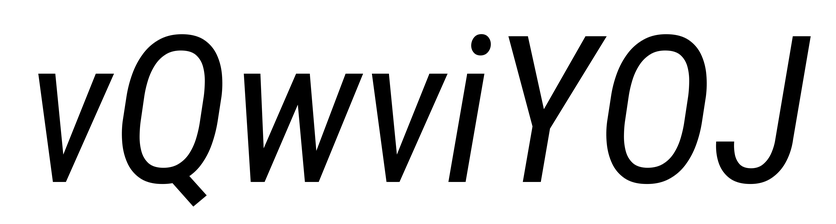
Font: Roboto-Italic_Condensed_Italic